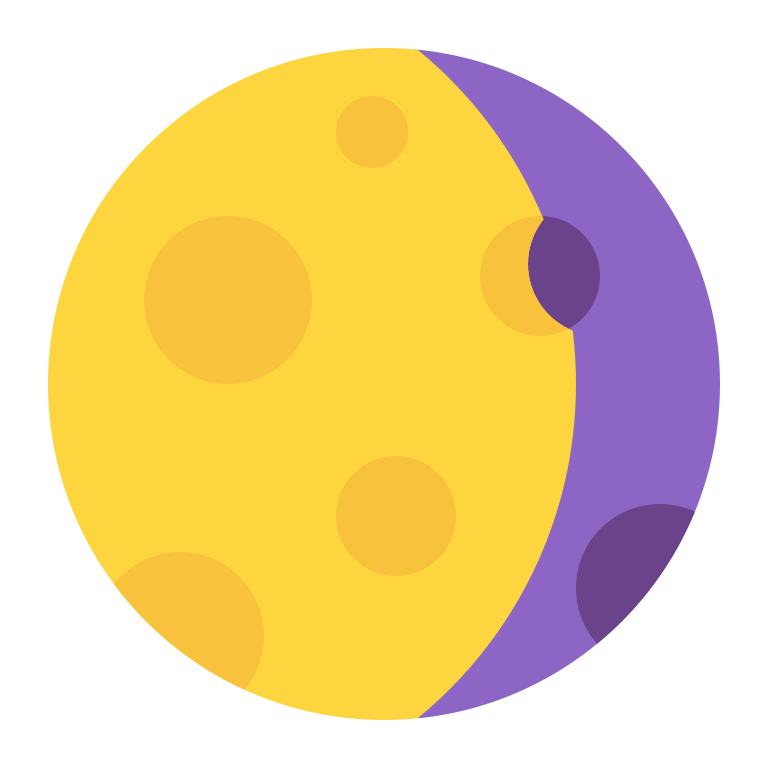
waning gibbous moon flat